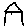
Label: house